Field crop: maize
Growth stage: 1
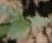
Species: datura